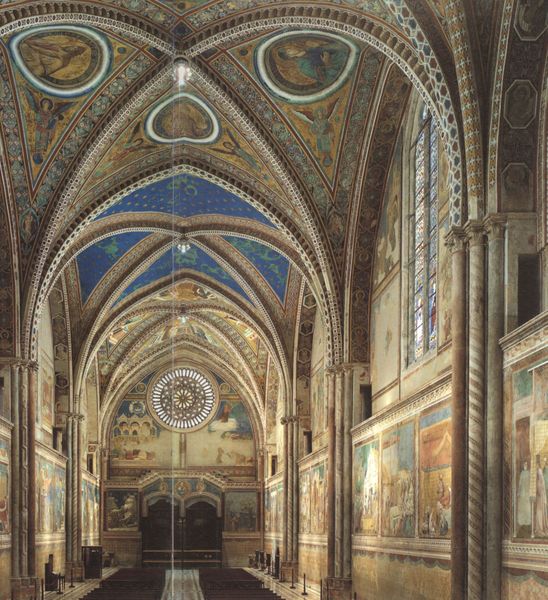
Titel: Franziskuszyklus in S. Francesco
Künstler: Giotto di Bondone
Standort: Assisi, S. Francesco (EU - I - Toskana)
Schlagwörter: blau, gelb, braun, bunt, fenster, grau, lampe, licht, säule, rot, beige, ornament, bild, kirche, decke, gotik, rund, bilder, bogen, italien, wandgemälde, stufen, foto, gewölbe, rom, verziert, gotisch, rosette, jesus, fresken, deckengemälde, glauben, knick, kirchenfenster, kreuzweg, assisi, glube